Question: I have a custom UINavigationController (only customized to standardize colors and a few other things) that I use throughout my iPhone app. When I rotate my phone, everything works fine. Unfortunately, when I use said controller with presentViewController, things get weird after rotating.

Do I have to do anything special with a view controller that is presented to make it play well with orientation changes?
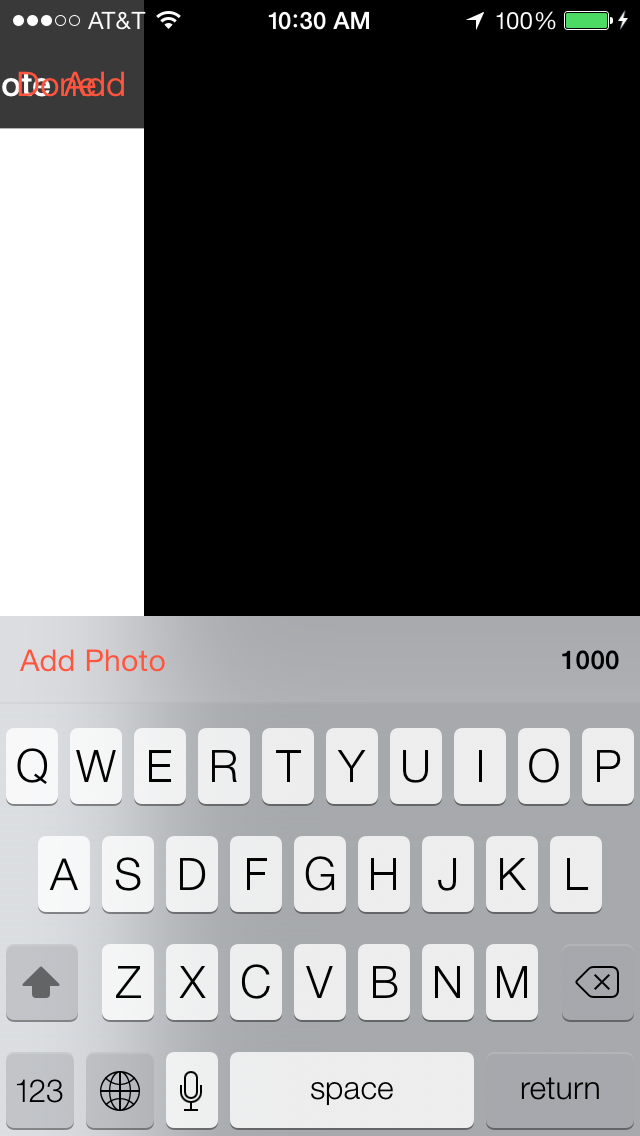
Answer: Something similar happened with my app.
I was presenting the view controller from a ChildViewController. I changed the presenting view controller to the parentViewController instead of the childViewController, and it worked properly.
I hope this help you!
Regards,
Martin.